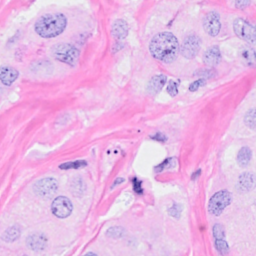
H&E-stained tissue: Breast